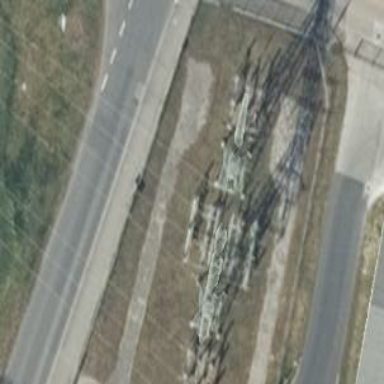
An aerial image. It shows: Outdoor power substation at the transition level.